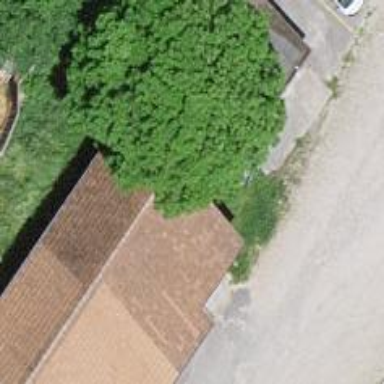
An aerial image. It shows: Garage.